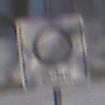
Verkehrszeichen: EndeUmweltzone
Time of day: MorningAfternoon
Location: Outdoor (Nature)
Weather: PartlyCloudy
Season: Winter
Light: Natural